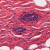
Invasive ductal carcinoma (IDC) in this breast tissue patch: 0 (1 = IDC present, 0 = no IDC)